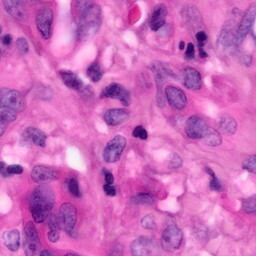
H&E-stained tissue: Pancreatic